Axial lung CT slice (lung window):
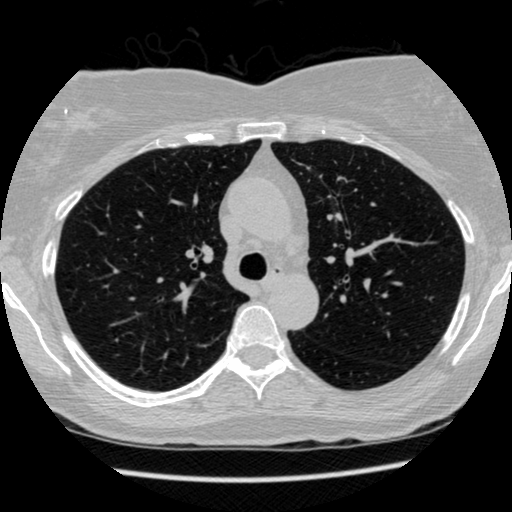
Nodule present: no